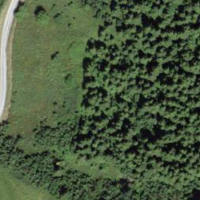
EUNIS habitat code: 44
Species observed at this site:
Pinguicula alpina
Parnassia palustris